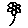
Label: flower